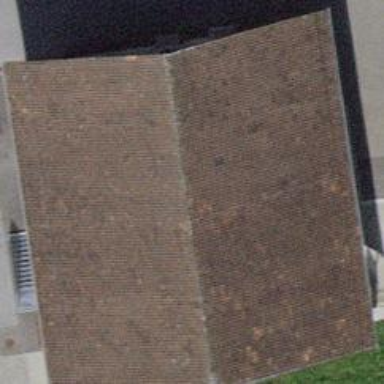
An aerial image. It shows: Barn.